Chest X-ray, PA view. Patient: 56 years old, sex F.
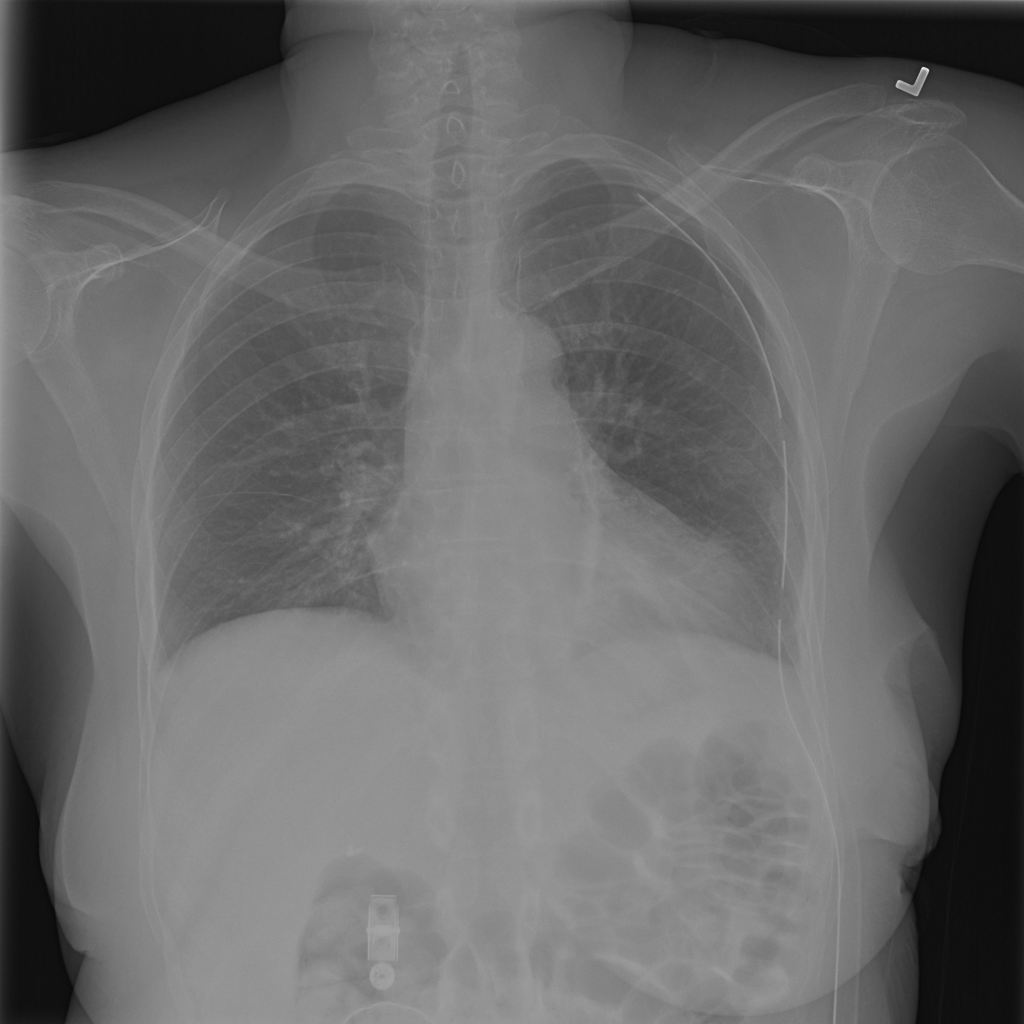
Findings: Atelectasis